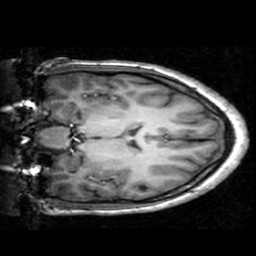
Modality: T1w
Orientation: coronal
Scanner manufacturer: ge
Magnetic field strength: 3 T
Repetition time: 0.009036 s
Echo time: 0.00184 s